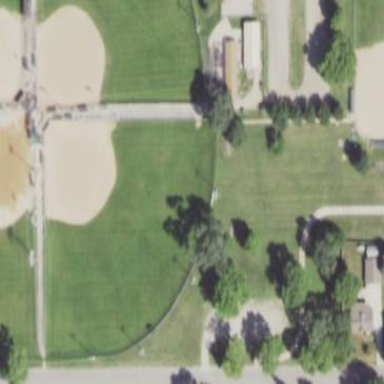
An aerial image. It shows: Softball pitch used for baseball games.